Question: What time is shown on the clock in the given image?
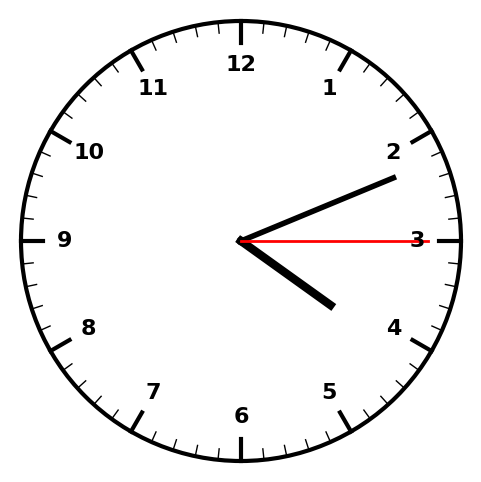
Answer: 04:11:15